Current action and preconditions to check: trajectory_clear

Your task: For each precondition in the list above, predict whether it will hold at this action.

Consider the current scene as observed from the mobile robot's camera, and analyze the predicted future states of all dynamic agents (e.g., people, animals, vehicles, or any moving entities) within the NEXT SECOND.

IMPORTANT: Only answer "very likely" if you are absolutely certain—based on strong, clear evidence—that a dynamic agent will violate the precondition in the predicted future state. Do NOT answer "very likely" for unlikely, ambiguous, or low-probability risks.

Ask yourself for each precondition: Is there a high probability, with clear and convincing evidence, that the predicted future states of any dynamic agent will interfere with the predicted future state of the currently executing action within the NEXT SECOND, causing that precondition to fail?

Assess the risk level based on these predictions. Use "likely" or "very likely" if motions create a clear risk of interference.

Use "neutral" or "improbable" if agents are nearby but their predicted paths are clearly diverging or non-conflicting.

Failure Risk Categories: "very improbable", "improbable", "neutral", "likely", "very likely"

Answer Format: Output ONLY the probability_of_failure value from these categories: "very improbable", "improbable", "neutral", "likely", "very likely"

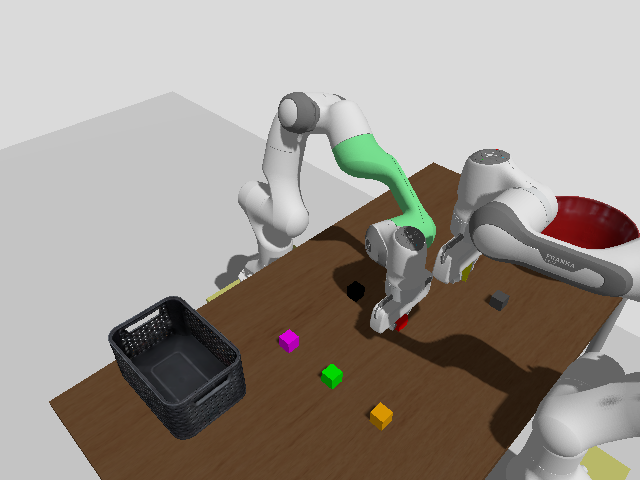

Answer: improbable